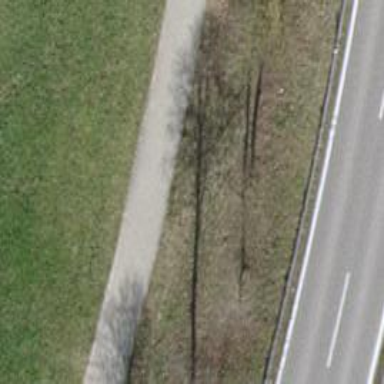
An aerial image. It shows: Cycleway with grade1 asphalt surface.